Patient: sex M, age 46
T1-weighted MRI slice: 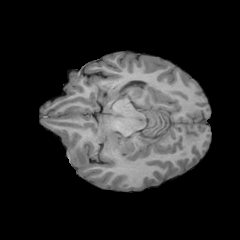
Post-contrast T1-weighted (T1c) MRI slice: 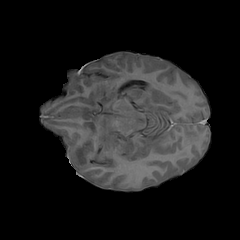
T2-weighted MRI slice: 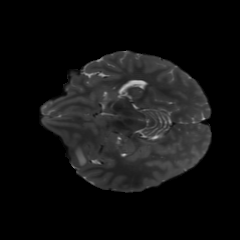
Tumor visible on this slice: yes
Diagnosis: Glioblastoma, IDH-wildtype
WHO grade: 4